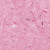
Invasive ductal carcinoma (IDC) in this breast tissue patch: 0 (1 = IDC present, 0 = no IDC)